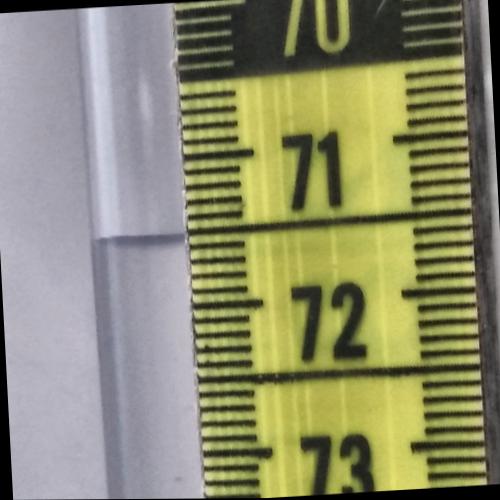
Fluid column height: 71.5 cm